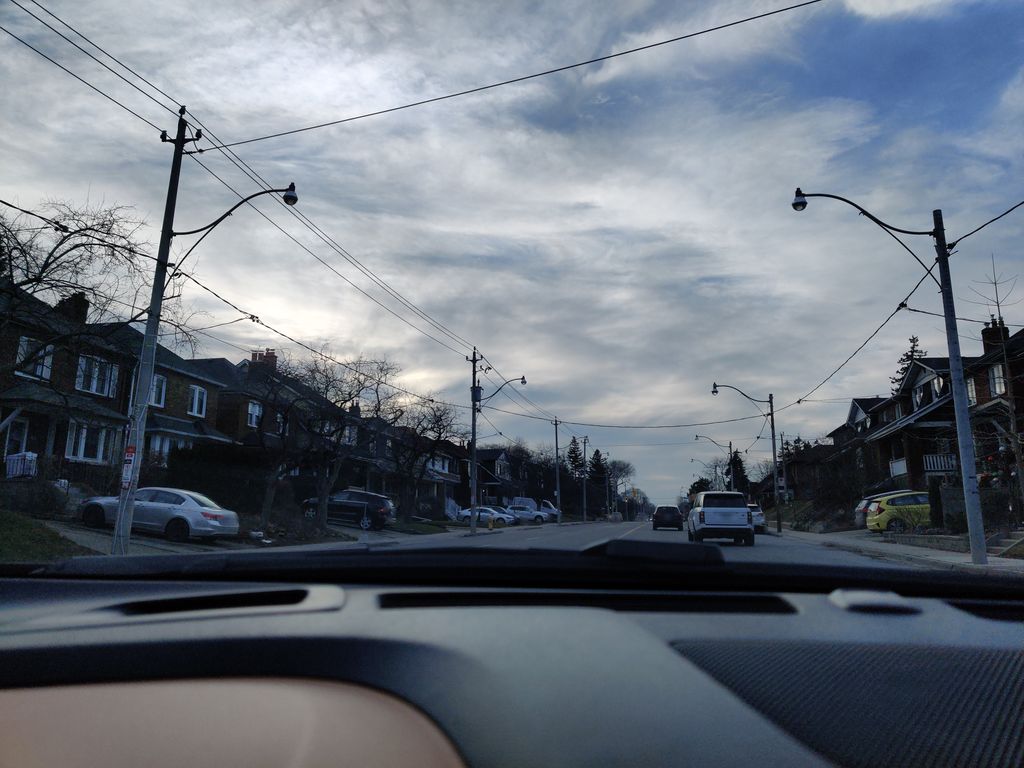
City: toronto